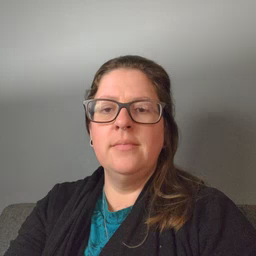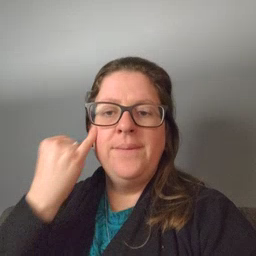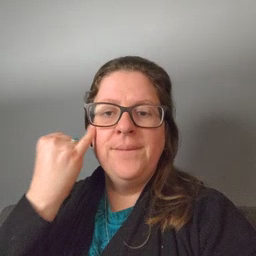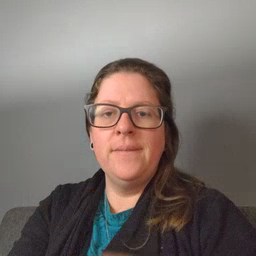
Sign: if